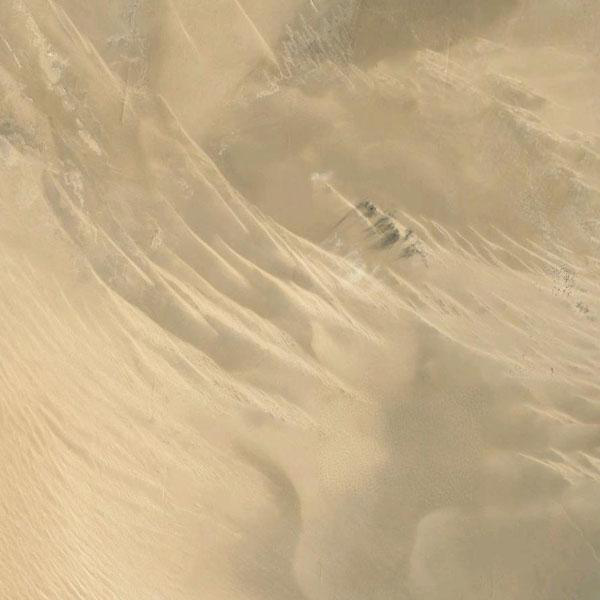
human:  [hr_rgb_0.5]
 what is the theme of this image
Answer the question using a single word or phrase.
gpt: desert